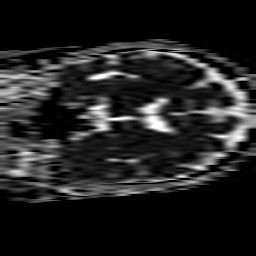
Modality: ADC
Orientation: coronal
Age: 66
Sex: male
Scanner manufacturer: philips
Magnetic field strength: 1.5 T
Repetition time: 4.824 s
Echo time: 0.07764 s